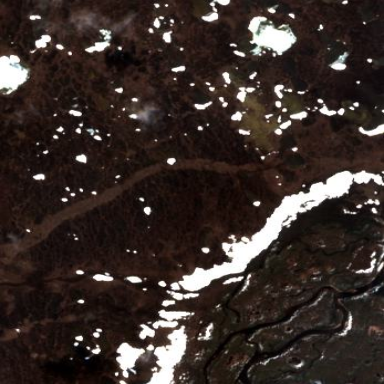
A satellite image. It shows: Tundra pond in the wetland area.